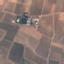
Label: PermanentCrop